Field crop: maize
Growth stage: 2
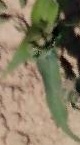
Species: maize